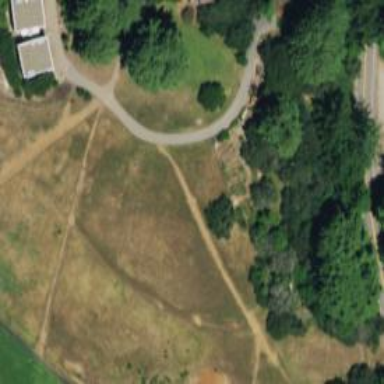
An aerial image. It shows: Disc golf basket.